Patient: sex M, age 30
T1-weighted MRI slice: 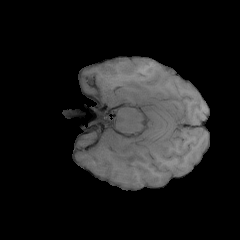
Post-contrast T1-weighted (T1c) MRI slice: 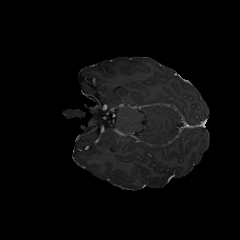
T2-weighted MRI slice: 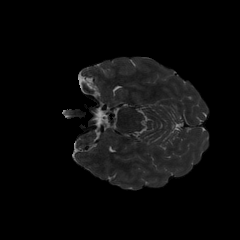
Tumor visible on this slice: no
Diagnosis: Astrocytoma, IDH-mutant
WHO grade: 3